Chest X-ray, AP view. Patient: 62 years old, sex M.
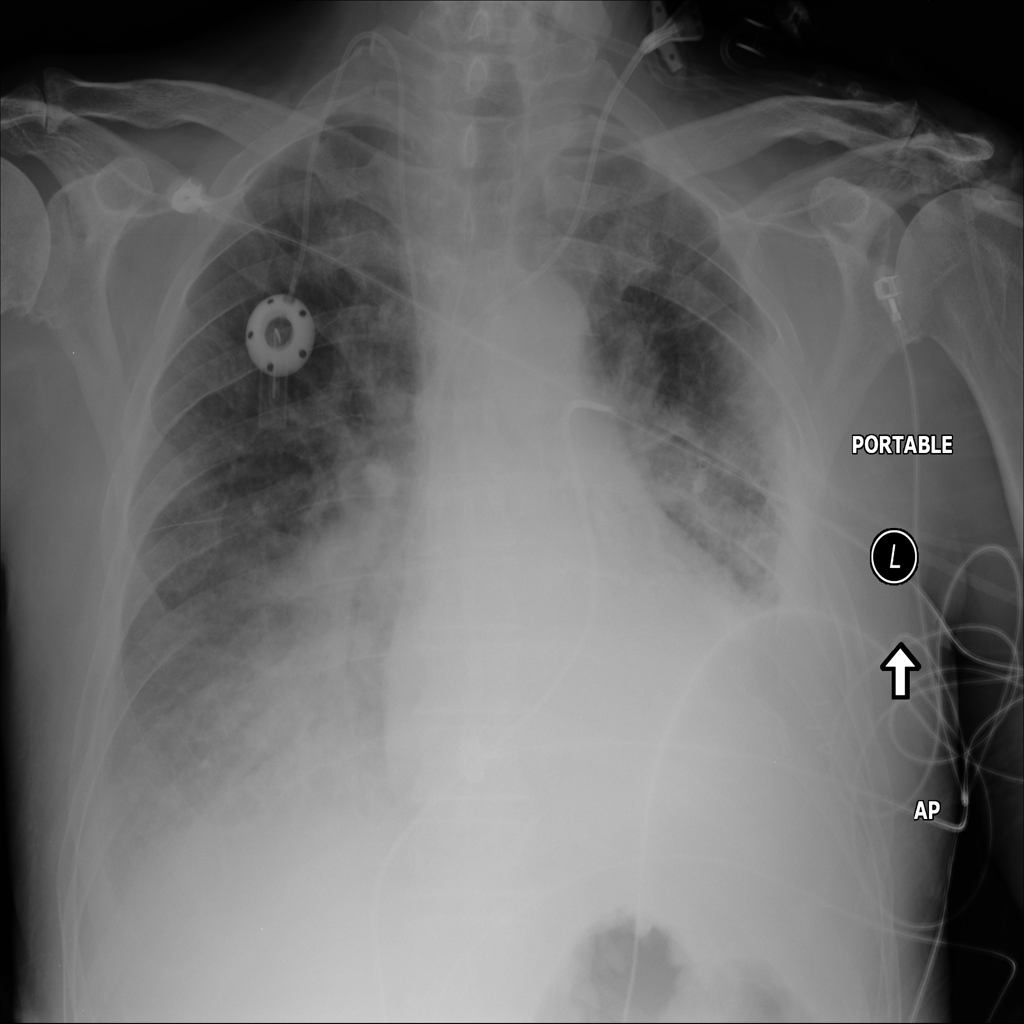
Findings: Edema